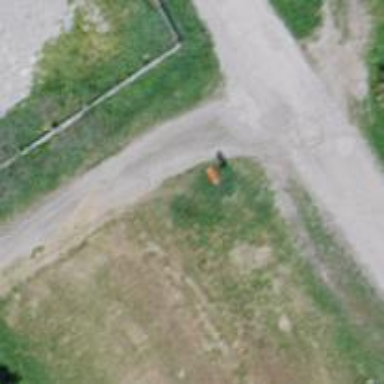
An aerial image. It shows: Pole with roof-covered pipeline marker.